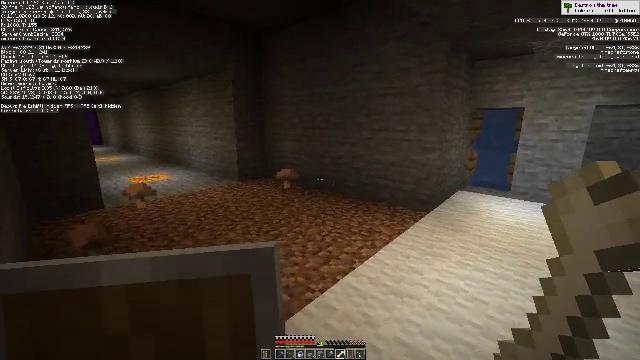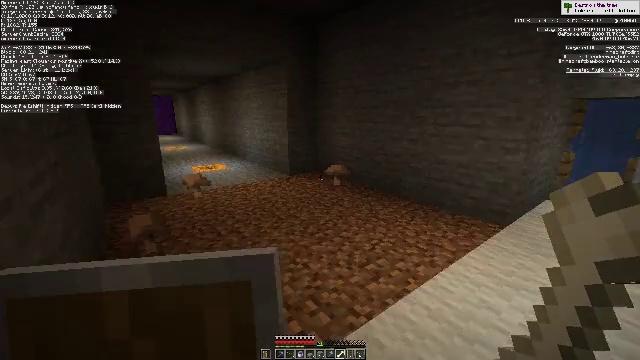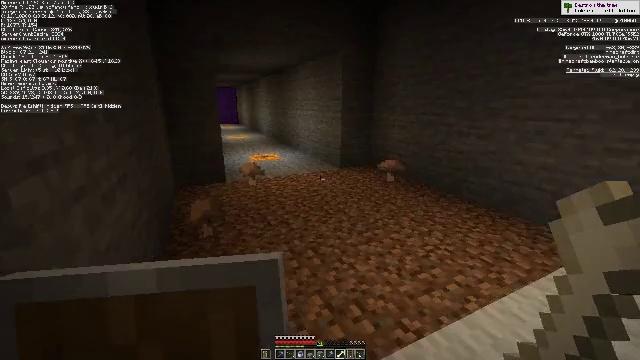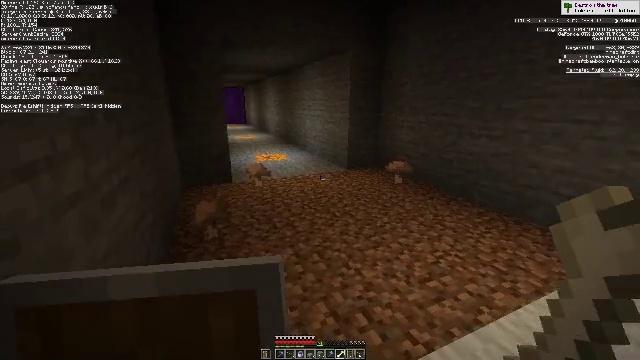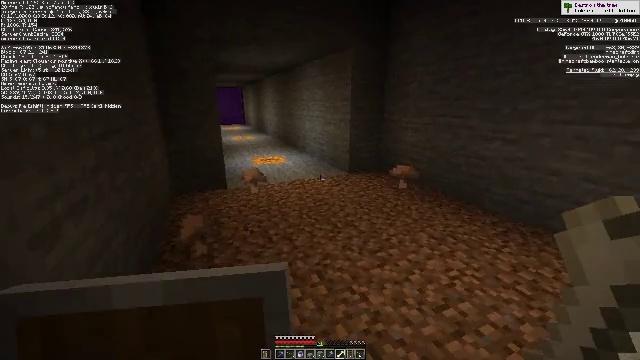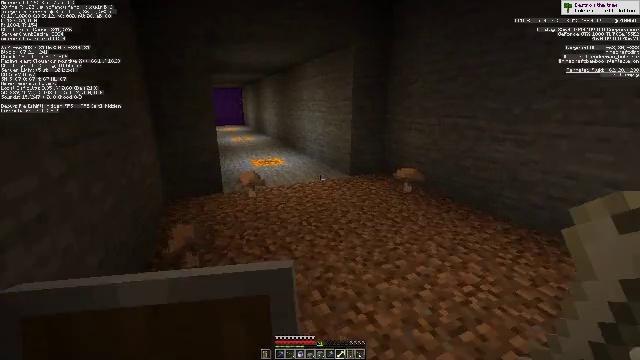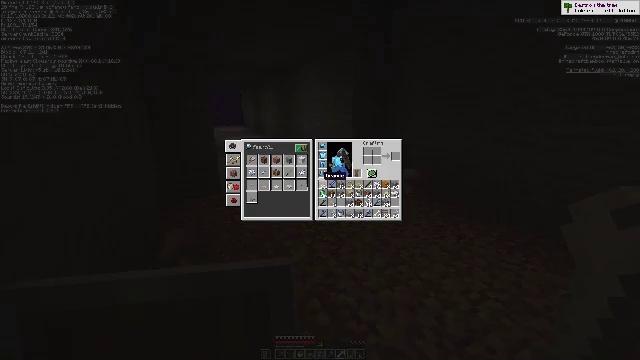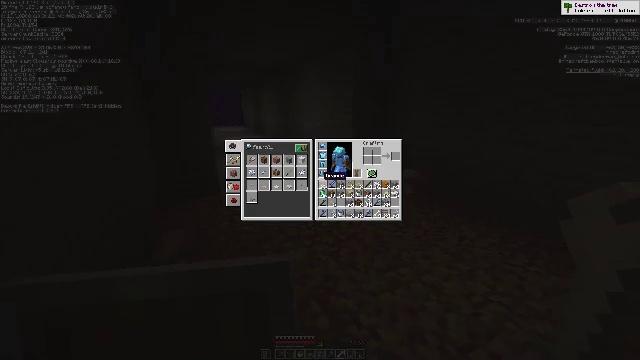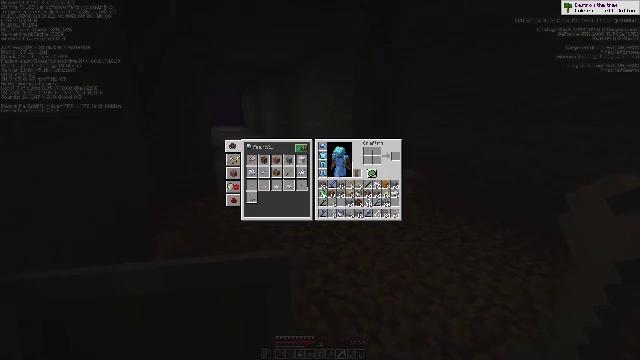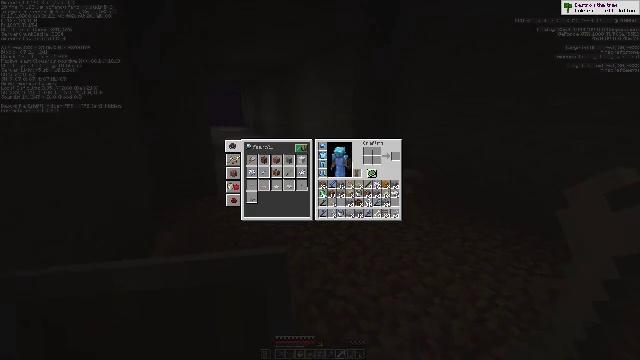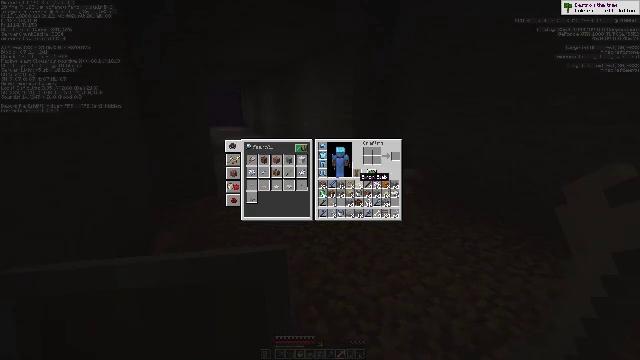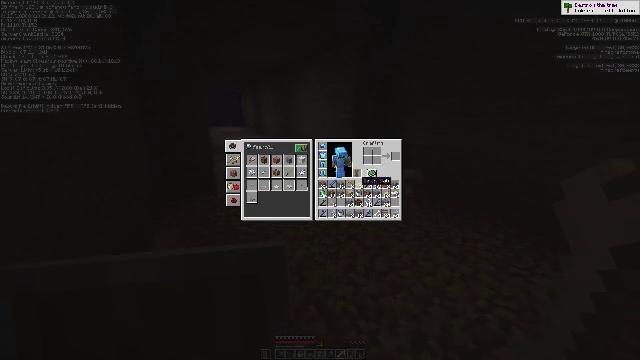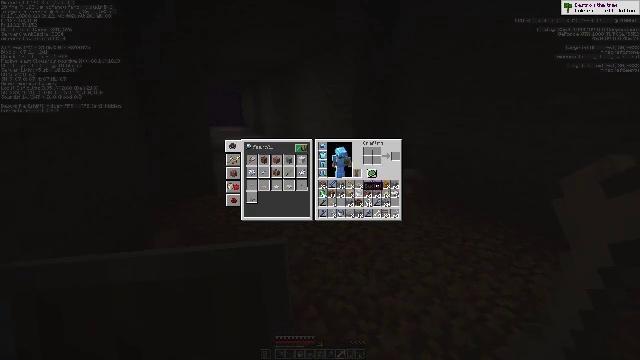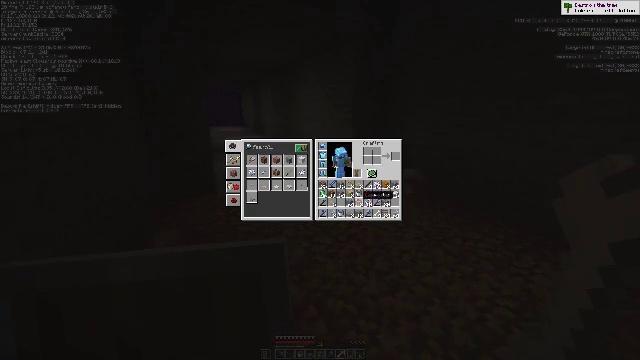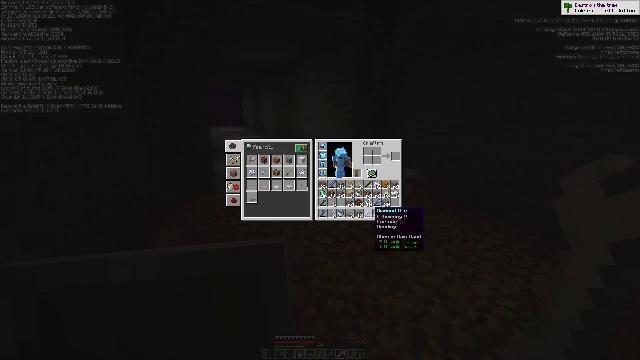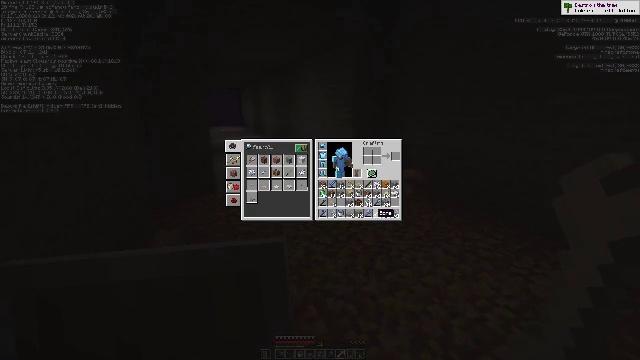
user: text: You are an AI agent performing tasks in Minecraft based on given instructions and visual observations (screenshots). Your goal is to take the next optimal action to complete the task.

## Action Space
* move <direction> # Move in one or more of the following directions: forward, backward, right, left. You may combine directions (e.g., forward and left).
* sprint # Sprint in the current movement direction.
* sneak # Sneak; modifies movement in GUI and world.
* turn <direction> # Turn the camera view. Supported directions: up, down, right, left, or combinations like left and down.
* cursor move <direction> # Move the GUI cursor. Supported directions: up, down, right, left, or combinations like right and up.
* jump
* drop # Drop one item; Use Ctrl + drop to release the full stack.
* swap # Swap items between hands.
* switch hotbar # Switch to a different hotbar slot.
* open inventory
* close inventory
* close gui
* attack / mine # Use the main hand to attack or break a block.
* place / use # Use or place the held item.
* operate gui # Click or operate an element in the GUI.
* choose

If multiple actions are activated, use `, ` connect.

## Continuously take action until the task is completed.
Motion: motion action
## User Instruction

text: Craft bone meal.
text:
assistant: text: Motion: move forward, turn left and down
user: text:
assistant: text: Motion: move forward, turn left and down
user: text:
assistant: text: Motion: move forward, turn left
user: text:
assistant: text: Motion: move forward
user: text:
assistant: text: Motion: move forward
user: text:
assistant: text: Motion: move forward, close inventory
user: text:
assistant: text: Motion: move forward, close inventory
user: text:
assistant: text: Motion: move forward, turn right, close inventory
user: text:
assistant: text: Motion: turn right
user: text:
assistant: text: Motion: turn right and down
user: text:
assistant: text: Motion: no_op
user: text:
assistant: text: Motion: turn down
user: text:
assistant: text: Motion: turn down
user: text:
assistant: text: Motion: turn right and down
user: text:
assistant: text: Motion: no_op
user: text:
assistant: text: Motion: no_op
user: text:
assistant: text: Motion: no_op
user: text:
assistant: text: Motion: no_op
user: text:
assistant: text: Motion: no_op
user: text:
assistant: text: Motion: attack / mine
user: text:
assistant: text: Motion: attack / mine
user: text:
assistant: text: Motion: turn up, attack / mine
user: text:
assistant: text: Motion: turn up
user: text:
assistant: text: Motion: turn up
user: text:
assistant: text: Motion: turn up
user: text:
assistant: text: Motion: no_op
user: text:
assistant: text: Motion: no_op
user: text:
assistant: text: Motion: attack / mine
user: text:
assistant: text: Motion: attack / mine
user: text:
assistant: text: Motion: attack / mine